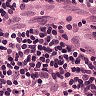
Metastatic tissue present: yes